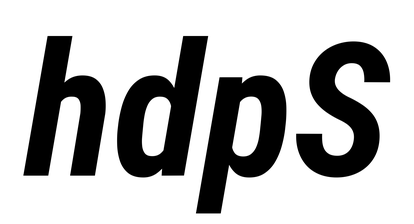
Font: Roboto-Italic_Condensed_Bold_Italic